Question: '''
public abstract class BaseDocumentLayer : IDocumentLayer
{
public IDocumentLayer NextLayer { get;set;}
public virtual Document<T, U> ProcessDocument<T, U>(Document<T, U> document) {
if(NextLayer != null)
document = NextLayer.ProcessDocument(document);
return document;
}
}
public override Document<GenericDatabaseDTO, GenericDatabaseConstants.ActionType> ProcessDocument<GenericDatabaseDTO, GenericDatabaseConstants.ActionType>(Document<GenericDatabaseDTO, GenericDatabaseConstants.ActionType> document)
{
return base.ProcessDocument<GenericDatabaseDTO,
}
public static class GenericDatabaseConstants
{
public enum ActionType
{
CreateGeneric,
ReadGeneric,
UpdateGeneric,
DeleteGeneric,
}
}
'''
Why do I get the error: Type paramter declaration must be an identifier not a type?

Error1:
'''
public override Document<GenericDatabaseDTO, GenericDatabaseConstants.ActionType> ProcessDocument(Document<GenericDatabaseDTO, GenericDatabaseConstants.ActionType> document)
{
return base.ProcessDocument(document);
}
'''
Error 1 'GenericDocumentLayer2.Document.GenericDatabase.ProcessLayer.ProcessDocument(GenericDocumentLayer2.TypeDefinition.Document)': no suitable method found to override
I have not changed my origin BaseLayer.ProcessDocument method
'''
public void Add(GenericDatabaseField field) {
var dto = new GenericDatabaseDTO();
dto.Field = field;
dto.Id = "test";
var document = new Document<GenericDatabaseDTO, GenericDatabaseConstants.ActionType>(dto, GenericDatabaseConstants.ActionType.CreateGeneric, null);
IDocumentLayer layer = DocumentFactory.CreateDocumentLayers();
// The generic ProcessDocument is never called just the base version
document = layer.ProcessDocument<GenericDatabaseDTO, GenericDatabaseConstants.ActionType>(document);
}
'''
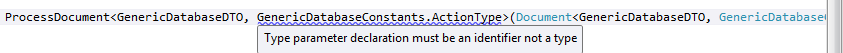
Answer: You can't override a generic method for a specific type. This is possible with C++'s templates but not with C#'s generics.
To make your code compile, change it to this:
'''
public override Document<TDTO, TActionType> ProcessDocument<TDTO, TActionType>(Document<TDTO, TActionType> document)
'''
This will compile, but it will override the base type method for all generic arguments.
If you want to provide a special implementation just for one type, you can add a non-generic overload and internally call the generic version after the special handling:
'''
public Document<GenericDatabaseDTO, GenericDatabaseConstants.ActionType> ProcessDocument(Document<GenericDatabaseDTO, GenericDatabaseConstants.ActionType> document)
{
// some special handling for this special case here...
return base.ProcessDocument(document);
}
'''
However, please note that this will break in polymorphic scenarios like this one:
Assume the methods above are implemented in 'Derived'. 'Derived' is derived from 'Base'
'''
GenericDatabaseDTO dto = /*...*/;
GenericDatabaseConstants.ActionType actionType = /*...*/;
Derived d = new Derived();
Base b = d;
// calls the non-generic version with special handling from Derived:
d.ProcessDocument(dto, actionType);
// calls the generic version from Base:
b.ProcessDocument(dto, actionType);
'''